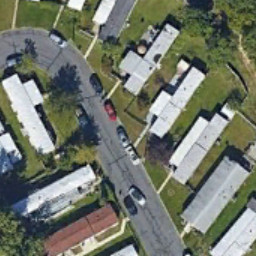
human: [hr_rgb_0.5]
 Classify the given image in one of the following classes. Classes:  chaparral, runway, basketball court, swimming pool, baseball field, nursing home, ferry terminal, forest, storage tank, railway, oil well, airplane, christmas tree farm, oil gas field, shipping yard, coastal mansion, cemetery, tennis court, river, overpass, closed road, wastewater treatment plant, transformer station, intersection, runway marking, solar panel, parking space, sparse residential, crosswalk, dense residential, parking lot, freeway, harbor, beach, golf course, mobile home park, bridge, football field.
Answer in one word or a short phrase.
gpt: mobile home park